Question: The line containing 'NSEntityDescription.entity' is crashing and giving me the error
> Thread 1: SIGABRT
I have seen other people ask this question, the recommended answer is to simply delete and remake the entity from scratch. I have done this many times, I have also "cleaned" the code thoroughly, and imported CoreData in both my 'AppDelegate.swift' files and this 'ViewController' file. Does anyone have any advice?
'''
override func viewDidLoad() {
super.viewDidLoad()
addGesture()
guard let appDelegate = UIApplication.shared.delegate as? AppDelegate else { return }
let managedContext = appDelegate.persistentContainer.viewContext
let stringModelEntity = NSEntityDescription.entity(forEntityName: "StringModels", in: managedContext)!
let stringBundle = NSManagedObject(entity: stringModelEntity, insertInto: managedContext)
self.getJSON(stringBundle)
do {
try managedContext.save()
} catch let error as NSError {
print("Could not save. \(error), \(error.userInfo)")
}
}
'''

I've found a solution thanks to finally opening the debugger, the following link's 'best answer' describes and solves this issue: <URL>
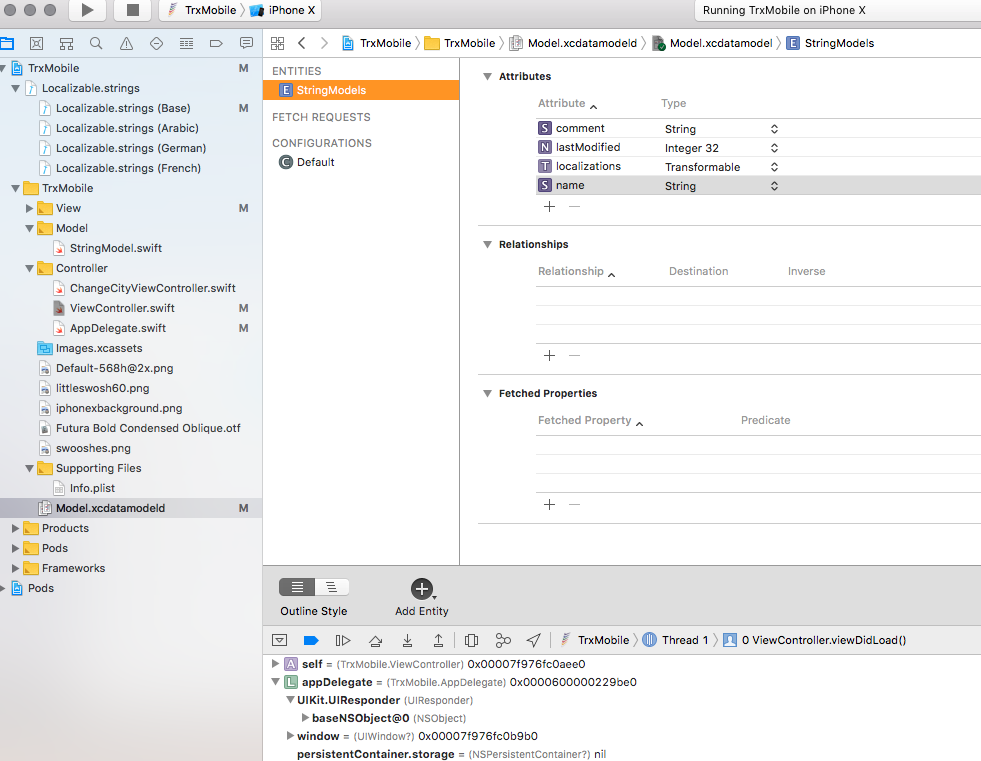
Answer: This will mean that it cannot find the entity with the name "StringModels". In my experience, the error SIGABRT is caused when something that the program thinks should exist does not.
I would check capitalization and spelling.